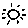
Label: sun